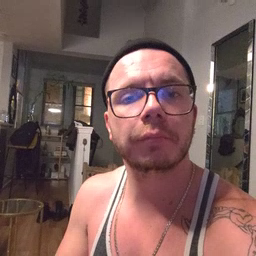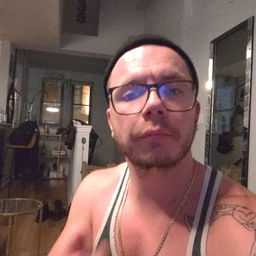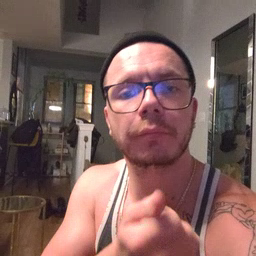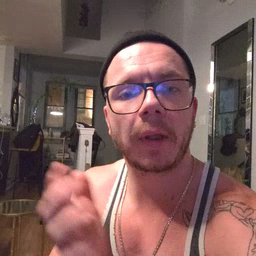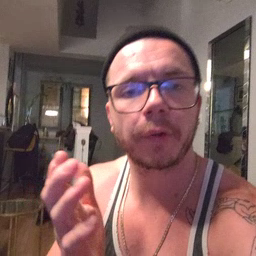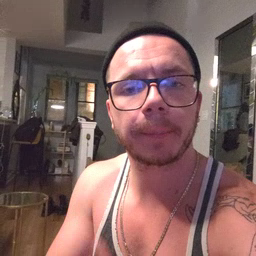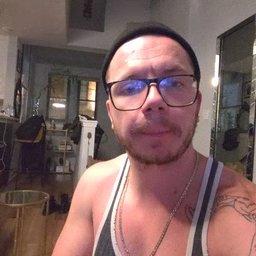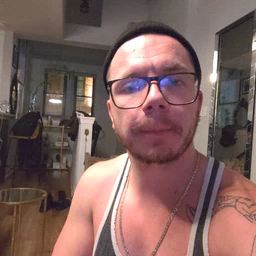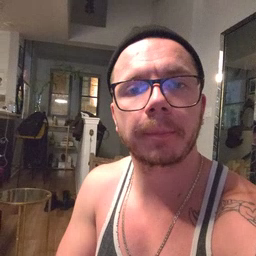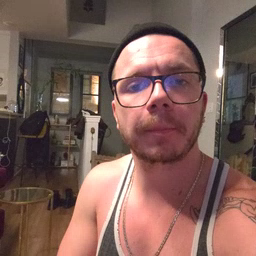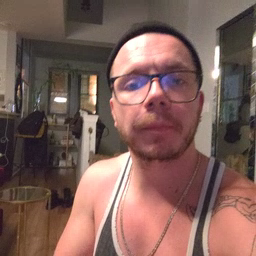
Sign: every